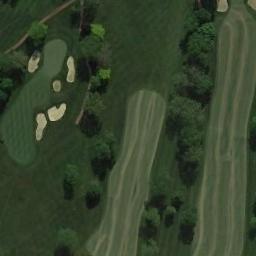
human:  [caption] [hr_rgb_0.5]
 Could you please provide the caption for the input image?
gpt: The golf course has a putting green, Some fairways, Barrier trees and sandpits and two clearings are also in the golf course .

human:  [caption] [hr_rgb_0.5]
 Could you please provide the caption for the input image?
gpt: Numerous trees are near the golf course .

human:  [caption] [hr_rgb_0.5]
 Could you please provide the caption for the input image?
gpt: There are a few bunkers and a few paths on the large green lawn on the golf course and many trees .

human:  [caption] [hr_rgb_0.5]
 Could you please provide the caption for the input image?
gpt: There are several rows of trees on this lawn .

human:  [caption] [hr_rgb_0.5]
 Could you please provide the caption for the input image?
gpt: There are five bunkers close to each other on the golf course .